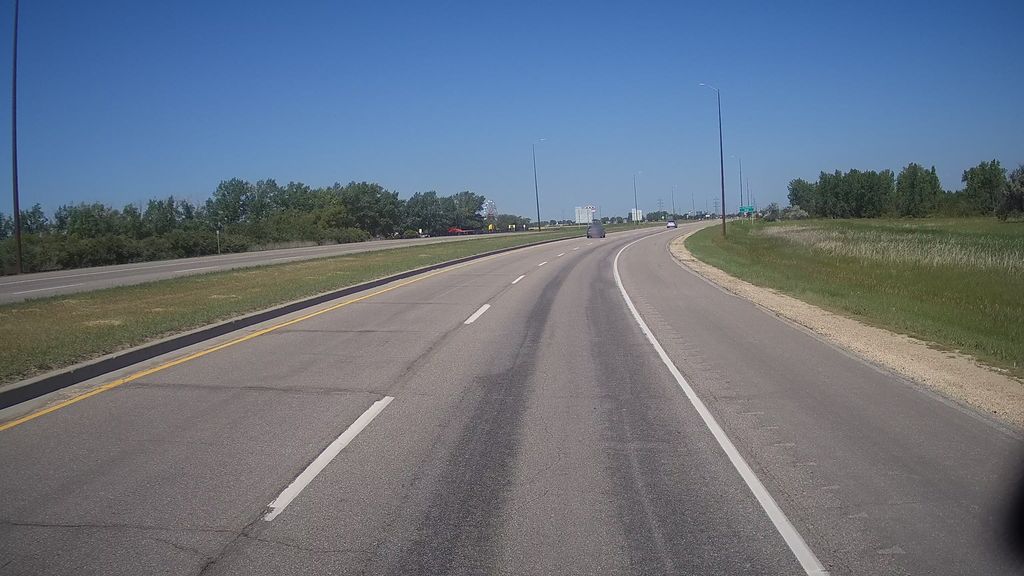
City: winnipeg